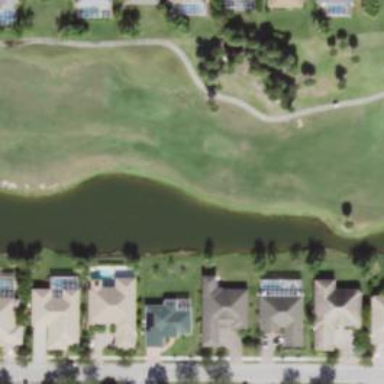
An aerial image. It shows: Golf hole.